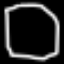
Label: octagon